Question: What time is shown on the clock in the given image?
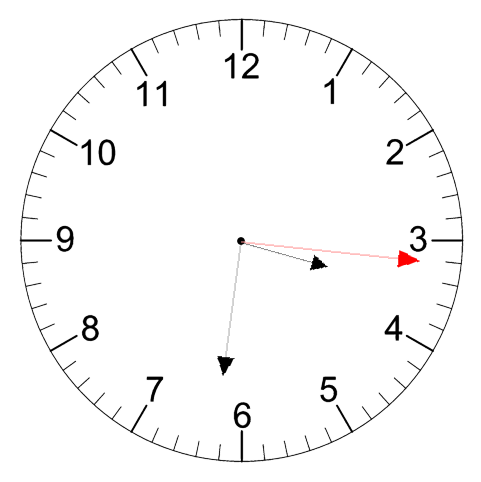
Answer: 03:31:16